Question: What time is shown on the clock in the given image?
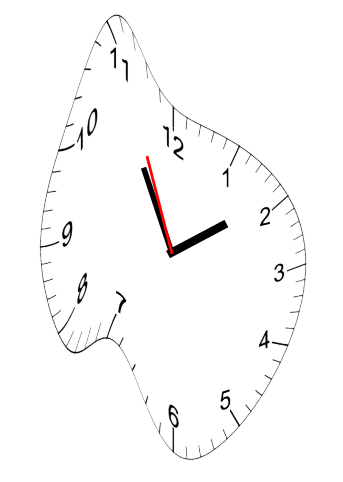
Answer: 01:54:56